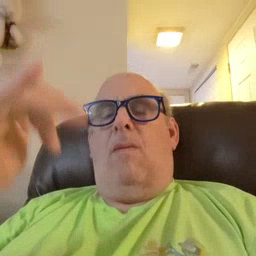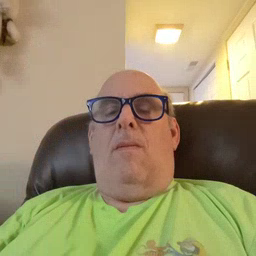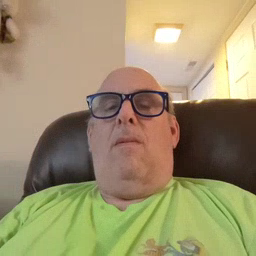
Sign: why